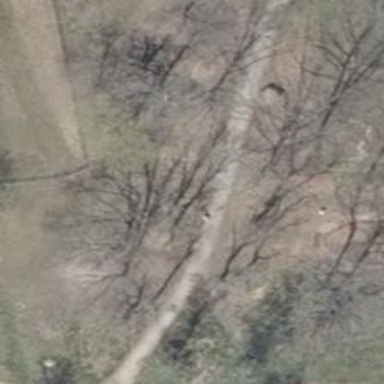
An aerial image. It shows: Disc golf hole.